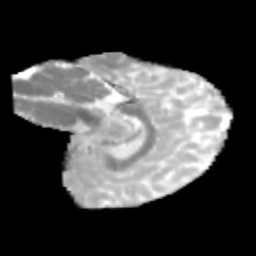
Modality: MD
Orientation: sagittal
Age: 11
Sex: male
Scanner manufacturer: siemens
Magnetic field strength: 3 T
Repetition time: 3.8 s
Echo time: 0.07 s